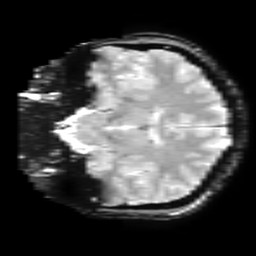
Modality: T2starw
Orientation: coronal
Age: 24
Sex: male
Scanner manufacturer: ge
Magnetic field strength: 3 T
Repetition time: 0.65 s
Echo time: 0.02 s